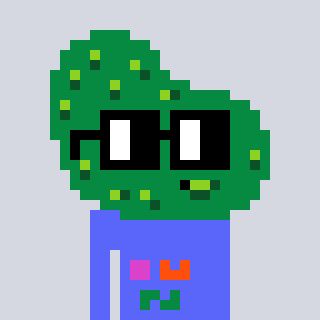
a pixel art character with square black glasses, a pickle-shaped head and a purple-colored body on a cool background